Question: I am using storyboards to build my app's UI. Essentially, I am opening a 'UINavigationController' as view, and in this navigation controller, I embed as 'rootViewController' an instance of another 'UIViewController' (). This is all set up in storyboard and looks basically like this:

Now, I want to access the navigation controller in the 'viewDidLoad' of 'LocationSelectionViewController' in order to include a 'UISearchBar' in the navigation bar with:
'self.searchDisplayController.displaysSearchBarInNavigationBar = YES;', this doesn't work however, because my 'UINavigationController' is nil at this point, I know because I set a breakpoint and logged it:
'(lldb) po self.navigationController'
'nil'
Does anyone know why or what I have to do so that there is actually an instance of 'UINavigationController' accessible on my 'LocationSelectionViewController'?
UPDATE: Here is more code, the header really only consists of the declarations
'''
@protocol LocationSelectionViewControllerDelegate <NSObject>
- (void)setLocation:(Location *)location;
@end
@interface LocationSelectionViewController : UIViewController <GMSGeocodingServiceDelegate, UISearchBarDelegate, UISearchDisplayDelegate, UITableViewDataSource, UITableViewDelegate, GMSMapViewDelegate>
@end
'''
'''
- (void)viewDidLoad
{
[super viewDidLoad];
self.searchBar.text = DUMMY_ADDRESS;
self.previouslySearchedLocations = [[CoreDataManager coreDataManagerSharedInstance] previouslySearchedLocations];
self.searchResults = [[NSMutableArray alloc] initWithArray:self.previouslySearchedLocations];
self.mapView.delegate = self;
self.gmsGeocodingService = [[GMSGeocodingService alloc] initWithDelegate:self];
self.searchDisplayController.displaysSearchBarInNavigationBar = YES;
}
- (void)viewWillAppear:(BOOL)animated
{
[super viewWillAppear:animated];
[self addMapView];
}
'''
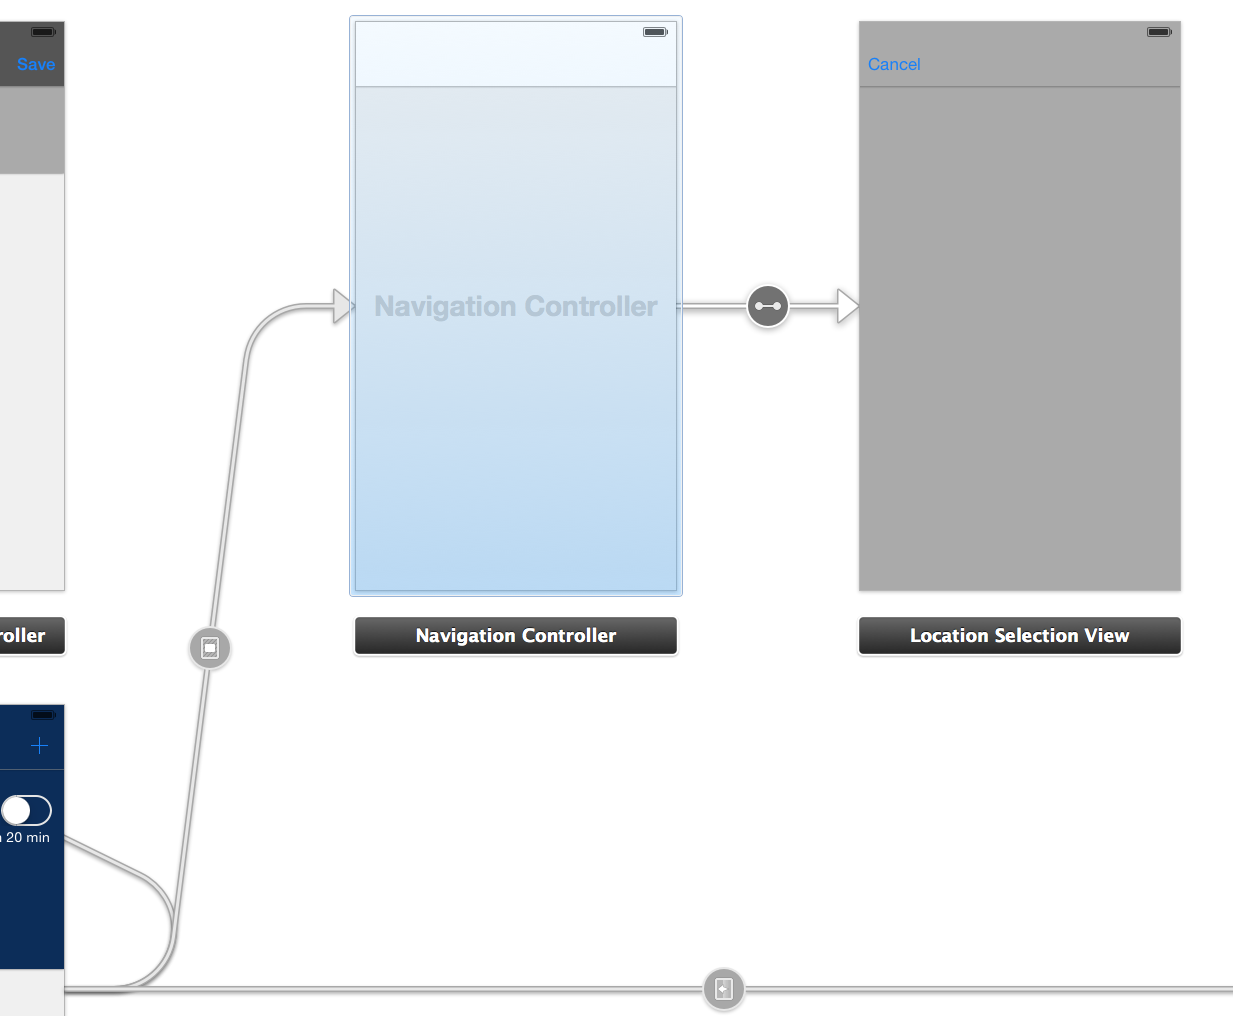
Answer: OK, I just solved my problem. I strongly believe it was a bug in interface builder. I deleted the old navigation controller and just dragged and dropped a new one onto the storyboard, now calling 'po self.navigationController' in 'viewDidLoad' actually returns an instance of 'UINavigationController'. Thanks for all the help though, I appreciate it a lot!